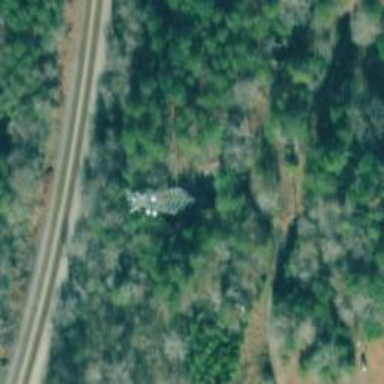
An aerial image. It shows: Communication mast tower.